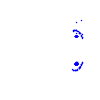
Particle: electron